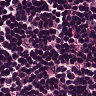
Metastatic tissue present: no